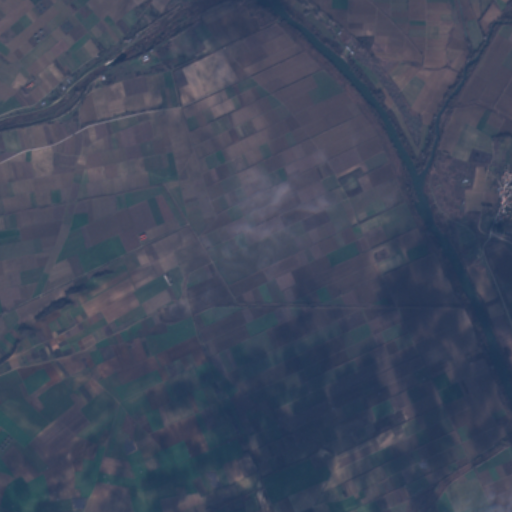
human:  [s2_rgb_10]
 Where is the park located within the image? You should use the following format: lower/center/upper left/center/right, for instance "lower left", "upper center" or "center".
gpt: The park is located in the center right of the image.
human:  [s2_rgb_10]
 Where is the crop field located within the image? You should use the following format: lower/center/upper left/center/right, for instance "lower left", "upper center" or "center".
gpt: There is no crop field in the image.